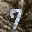
Label: 7